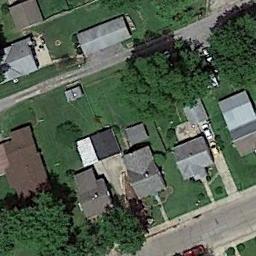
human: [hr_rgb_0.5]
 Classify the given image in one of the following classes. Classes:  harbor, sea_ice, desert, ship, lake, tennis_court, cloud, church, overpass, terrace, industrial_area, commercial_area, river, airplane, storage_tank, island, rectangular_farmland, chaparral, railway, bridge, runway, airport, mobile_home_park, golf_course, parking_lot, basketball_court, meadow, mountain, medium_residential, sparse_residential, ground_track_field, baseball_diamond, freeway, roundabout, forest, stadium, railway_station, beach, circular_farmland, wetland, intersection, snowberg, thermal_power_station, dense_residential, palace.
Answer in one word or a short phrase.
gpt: medium_residential